Question: I have a page in php where I have to parse an xml.
I have done this for example:
'''
$hotelNodes = $xml_data->getElementsByTagName('Hotel');
foreach($hotelNodes as $hotel){
$supplementsNodes2 = $hotel->getElementsByTagName('BoardBase');
foreach($supplementsNodes2 as $suppl2) {
echo'<p>HERE</p>'; //not enter here
}
}
}
'''
In this code I access to each hotel of my xml, and foreach hotel I would like to search the tag BoardBase but it doesn0t enter inside it.
This is my xml ()
'''
<hotel desc="DESC" name="Hotel">
<selctedsupplements>
<boardbases>
<boardbase bbpublishprice="0" bbprice="0" bbname="Colazione Continentale" bbid="1"></boardbase>
</boardbases>
</selctedsupplements>
</occupancy></occupancies>
</hotel>
'''
I have many nodes that doesn't have BoardBase but sometimes there is but not enter.
Is possible that this node isn't accessible?
This xml is received by a server with a SoapClient.
If I inspect the XML printed in firebug I can see the node with opacity like this:

I have also tried this:
'''
$supplementsNodes2 = $hotel->getElementsByTagName('boardbase');
'''
but without success
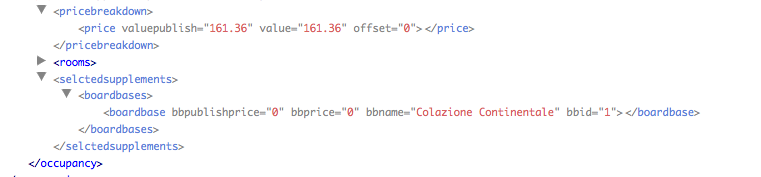
Answer: 2 issues I can see from the get-go: XML names are , hence:
'''
$hotelNodes = $xml_data->getElementsByTagName('Hotel');
'''
Can't work, because your xml node looks like:
'''
<hotel desc="DESC" name="Hotel">
'''
'hotel' => lower-case!
As you can see <URL>:
> [...] names for such things as elements, while XML is explicitly case sensitive.
The official specs specify tag names as , so 'getElementsByTagName('FOO')' won't return the same elements as 'getElementsByTagName('foo')'...
Secondly, you seem to have some tag-soup going on:
'''
</occupancy></occupancies>
<!-- tag names don't match, both are closing tags -->
'''
This is just plain invalid markup, it should read either:
'''
<occupancy></occupancy>
'''
or
'''
<occupancies></occupancies>
'''
That would be the first 2 ports of call.
I've set up a quick codepad using this code, <URL>:
'''
$xml = '<hotel desc="DESC" name="Hotel">
<selctedsupplements>
<boardbases>
<boardbase bbpublishprice="0" bbprice="0" bbname="Colazione Continentale" bbid="1"></boardbase>
</boardbases>
</selctedsupplements>
<occupancy></occupancy>
</hotel>';
$dom = new DOMDocument;
$dom->loadXML($xml);
$badList = $dom->getElementsByTagName('Hotel');
$correctList = $dom->getElementsByTagName('hotel');
echo sprintf("%d",$badList->lenght),
' compared to ',
$correctList->length, PHP_EOL;
'''
The output was , meaning that using a lower-case selector returned 1 element, the one with the upper-case H returned an empty list.
To get to the 'boardbase' tags for each 'hotel' tag, you just have to write this:
'''
$hotels = $dom->getElementsByTagName('html');
foreach($hotels as $hotel)
{
$supplementsNodes2 = $hotel->getElementsByTagName('boardbase');
foreach($supplementsNodes2 as $node)
{
var_dump($node);//you _will_ get here now
}
}
'''
As you can see <URL>.